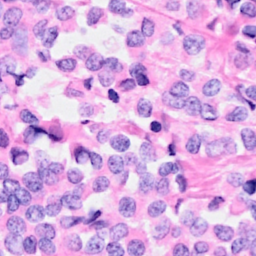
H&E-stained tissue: Breast